Question: Does anyone know why Aptana 3 recognise some codes in jquery-ui's docs as errors? For instance,
'''
{
"title":
"Accordion Widget",
"excerpt":
"Convert a pair of headers and content panels into an accordion.",
"termSlugs": {
"category": [
"widgets"
]
}
}
'''
> Syntax Error: Unexpected Token ":"

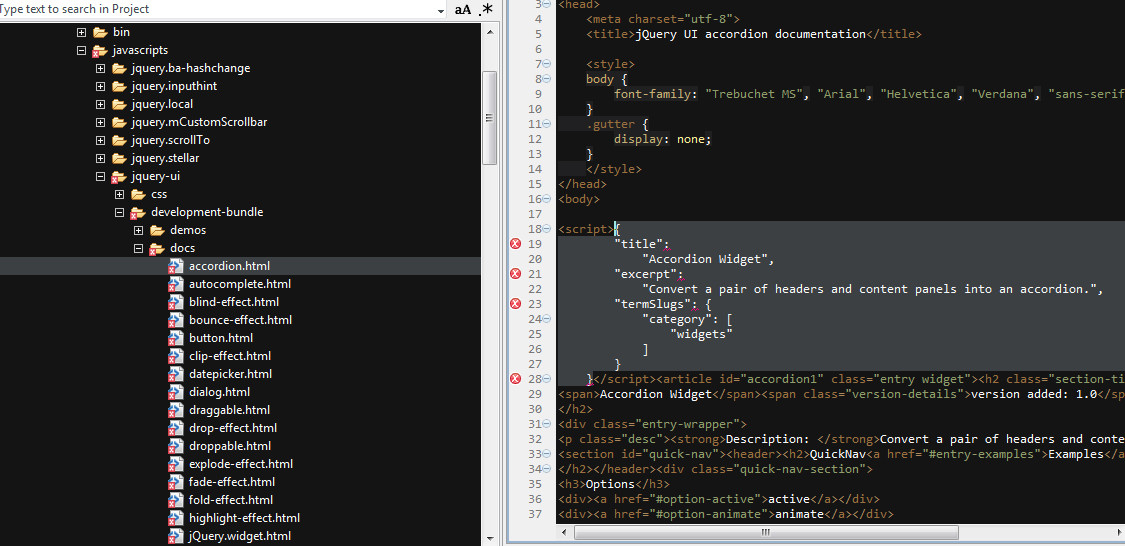
Answer: It looks like your development environment is parsing the object literal as a statement block (which may be the right thing to do, as curly braces are not always considered as object literals by the Javascript parser itself).
If it does so, then the colon characters after the string literals are indeed syntax errors.